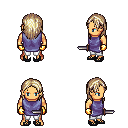
a pixel art fantasy rpg character, male body template, human, tanned skin, chain tabard jacket, white pants, white blonde long hairstyle, gold gloves, ghillies, dagger, four views (front, back, left, right), 2x2 character sprite sheet, small pixel art, hard edges, no anti-aliasing